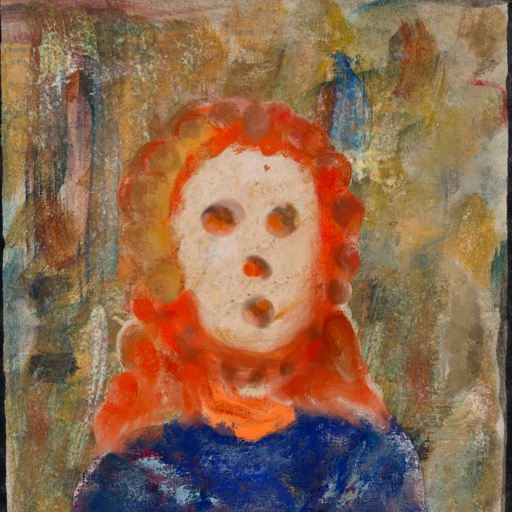
Background: Pipe, Head And Neck Front: Rupkatha, Face Front: Rupkatha, Bust: Irani, Hair Front: Rupkatha, Head Accessory: Blank, Second Necklace: Blank, Necklace: Blank, Baby: Blank